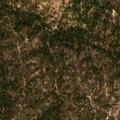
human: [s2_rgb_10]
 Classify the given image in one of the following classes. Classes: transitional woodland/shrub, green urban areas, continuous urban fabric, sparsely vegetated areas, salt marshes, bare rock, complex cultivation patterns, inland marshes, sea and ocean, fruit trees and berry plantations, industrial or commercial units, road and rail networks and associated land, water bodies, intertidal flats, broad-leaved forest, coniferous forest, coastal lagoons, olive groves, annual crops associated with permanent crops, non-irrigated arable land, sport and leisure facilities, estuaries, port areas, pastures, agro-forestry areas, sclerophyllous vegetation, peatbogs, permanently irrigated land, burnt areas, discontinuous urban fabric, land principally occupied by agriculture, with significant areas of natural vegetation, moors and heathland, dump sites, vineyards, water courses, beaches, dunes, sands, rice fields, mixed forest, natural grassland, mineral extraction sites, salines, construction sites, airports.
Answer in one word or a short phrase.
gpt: agro-forestry areas, mixed forest